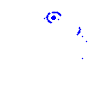
Particle: electron